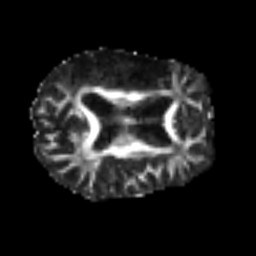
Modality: FA
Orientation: axial
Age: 65
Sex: male
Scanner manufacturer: siemens
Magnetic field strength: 3 T
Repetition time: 6.1 s
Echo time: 0.101 s